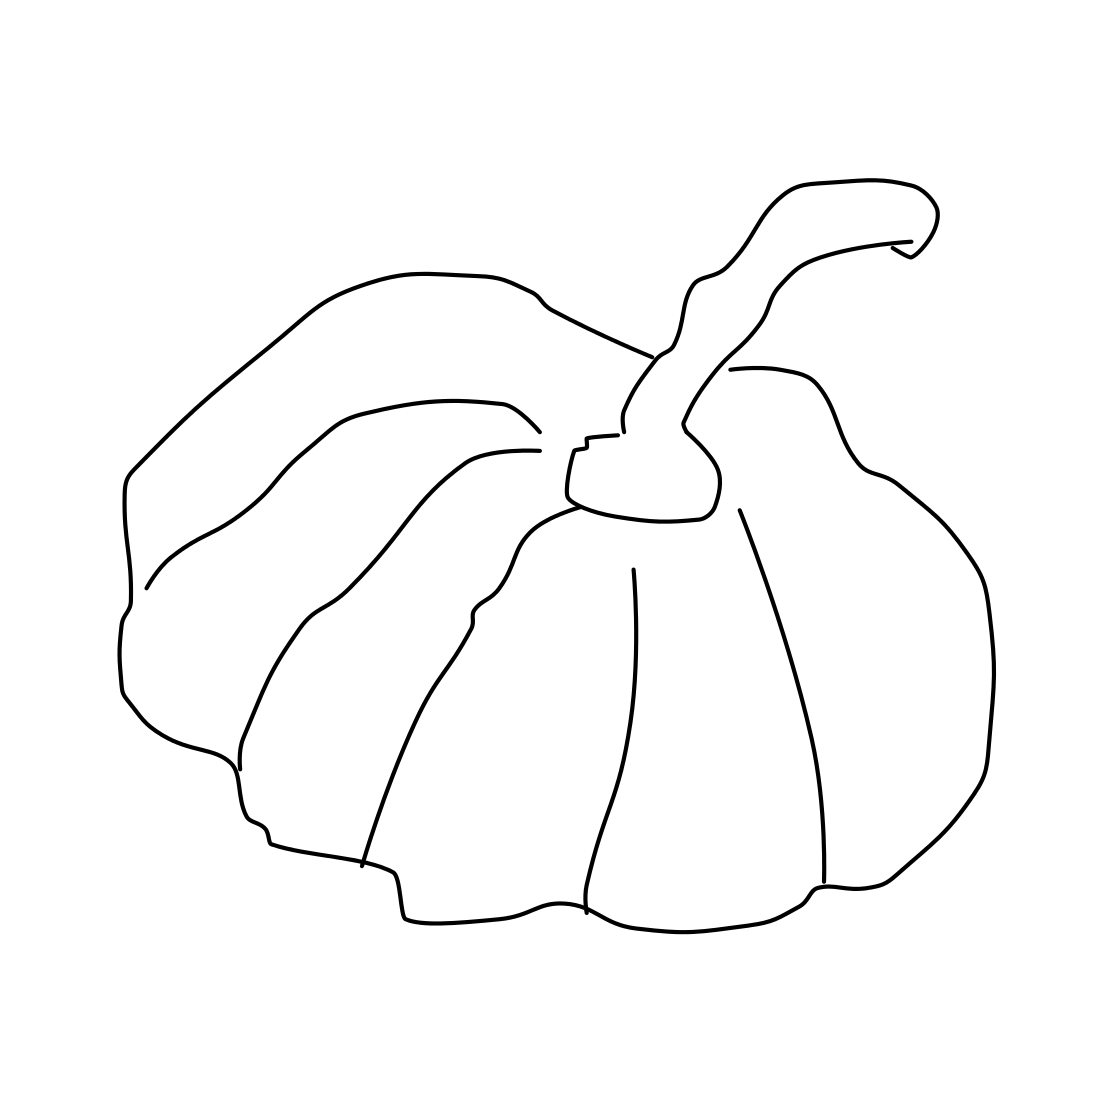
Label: pumpkin